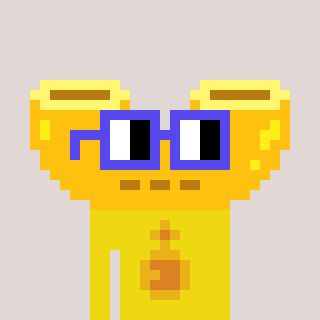
a pixel art character with square blue glasses, a macaroni-shaped head and a yellow-colored body on a warm background